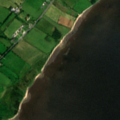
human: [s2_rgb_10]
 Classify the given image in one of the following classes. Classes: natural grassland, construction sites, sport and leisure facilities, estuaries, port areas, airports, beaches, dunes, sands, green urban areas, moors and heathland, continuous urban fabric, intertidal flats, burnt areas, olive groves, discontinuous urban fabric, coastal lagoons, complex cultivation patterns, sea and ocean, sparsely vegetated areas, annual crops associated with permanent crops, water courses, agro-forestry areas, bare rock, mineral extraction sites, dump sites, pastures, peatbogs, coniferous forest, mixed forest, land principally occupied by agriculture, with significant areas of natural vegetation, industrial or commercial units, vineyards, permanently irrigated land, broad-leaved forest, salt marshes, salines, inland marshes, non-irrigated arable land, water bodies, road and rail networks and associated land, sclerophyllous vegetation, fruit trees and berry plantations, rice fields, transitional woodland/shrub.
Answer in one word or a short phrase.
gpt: pastures, sea and ocean